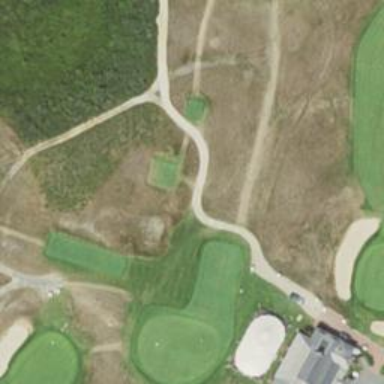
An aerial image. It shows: Pathway for golfing.